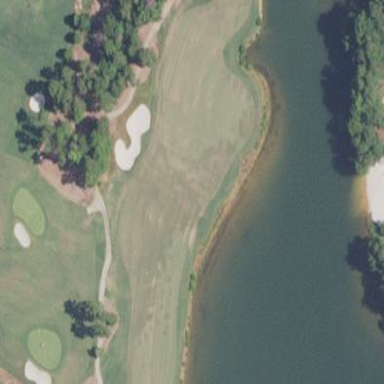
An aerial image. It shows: Golf fairway in the image.